Question: I have specified a NSFetchtedResultsController as property...
'''
@property (nonatomic, strong) NSFetchedResultsController *controller;
'''
... and set the delegate to my class.
'''
self.controller.delegate = self;
'''
Then I have implemented the in the headline mentioned method and put a breakpoint in it.
'''
- (void)controller:(NSFetchedResultsController *)controller
didChangeObject:(id)anObject
atIndexPath:(NSIndexPath *)indexPath
forChangeType:(NSFetchedResultsChangeType)type
newIndexPath:(NSIndexPath *)newIndexPath
{
=> BREAKPOINT <=
}
'''
I have created the fetch request for the controller as follows:
'''
NSFetchRequest *fetchRequest = [[NSFetchRequest alloc] initWithEntityName:@"Post"];
// ... some sort ...
self.controller = [[NSFetchedResultsController alloc]
initWithFetchRequest:fetchRequest
managedObjectContext:self.context
sectionNameKeyPath:nil
cacheName:@"cache"];
'''
Now I am storing in another class in the same context some NSManagedObjects of the type "Post" but the 'didChangeObject' method (where my breakpoint is in it).
Does anyone know what is going wrong?
'ServerConnection''didChangeObject'
I have added a short sequence diagram to illustrate my current status.

Does anyone know why this does not work? Please be patient. I am new to CoreData and Objective-C. :)
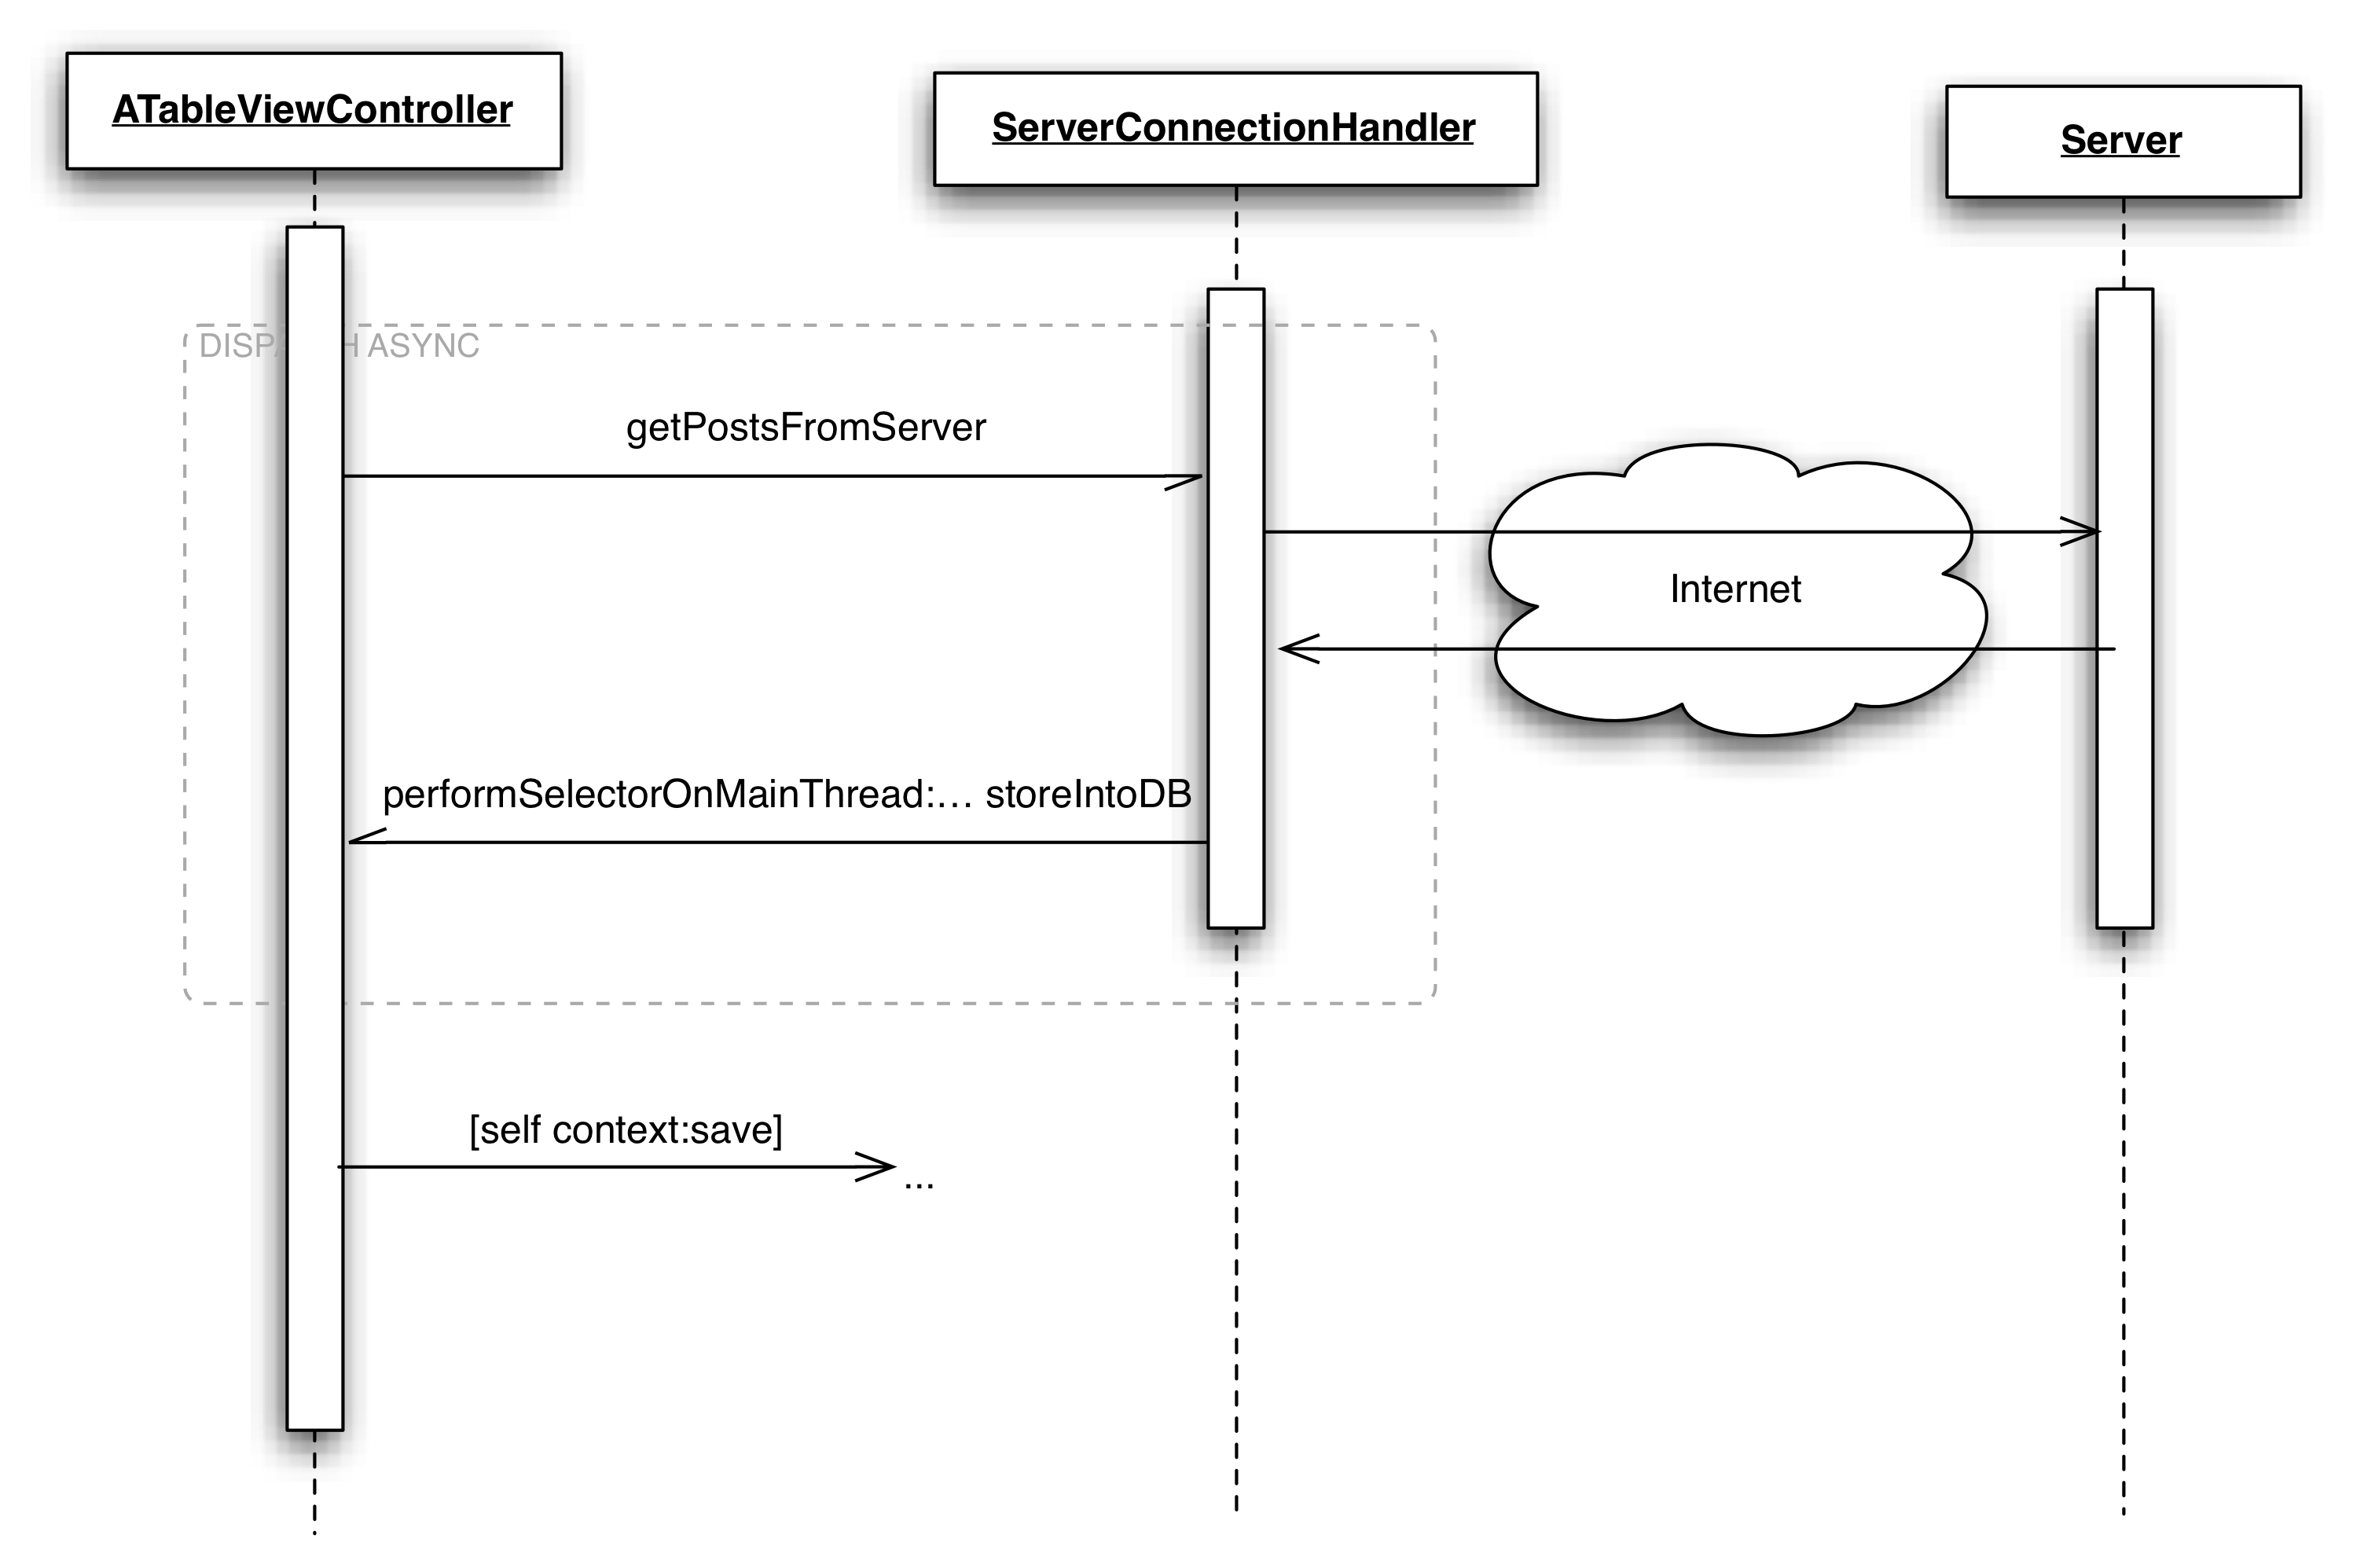
Answer: > Update #1: The class which fetches some posts from a server and stores it into the context is executed asynchronously using GCD.
if this is the case, how are you creating your managed object context for the GCD block?
Neither contexts or managed objects are thread safe and cannot be passed around between threads. Furthermore changes made to context on one thread is not automatically propagated to contexts on other threads. Prior to iOS5 that means listening to NSManagedObjectContextDidSaveNotification and merging it there by using mergeChangesFromContextDidSaveNotification: method for your NSFetchedResultsController instance to see it.
Great diagram by the way :)
Could you please show the code at the points where you:
1. Create your context
2. Perform your block on the main thread to insert data